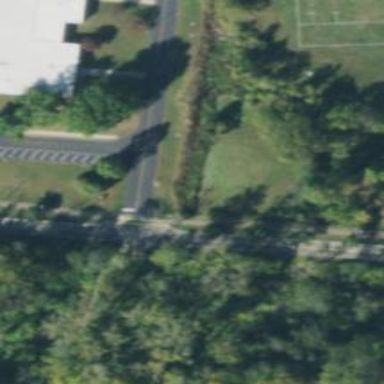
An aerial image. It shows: Cycleway.